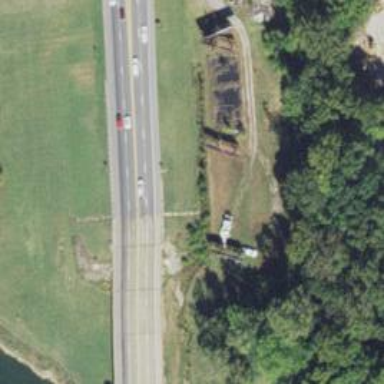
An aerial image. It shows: Beam bridge on trunk highway.